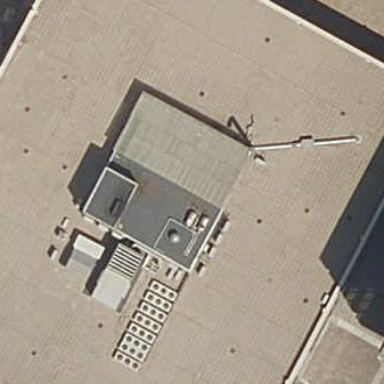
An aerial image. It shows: Commercial building.